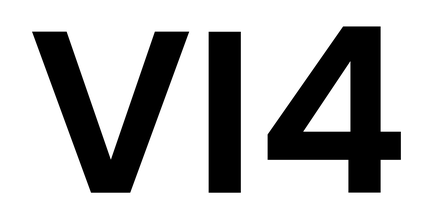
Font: Poppins-SemiBold